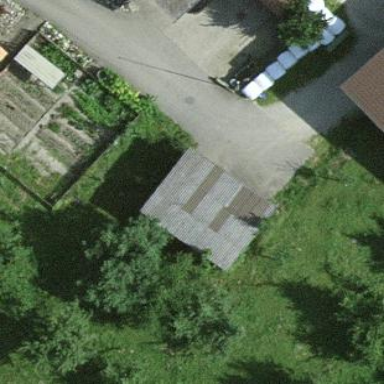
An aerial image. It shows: Shed building.